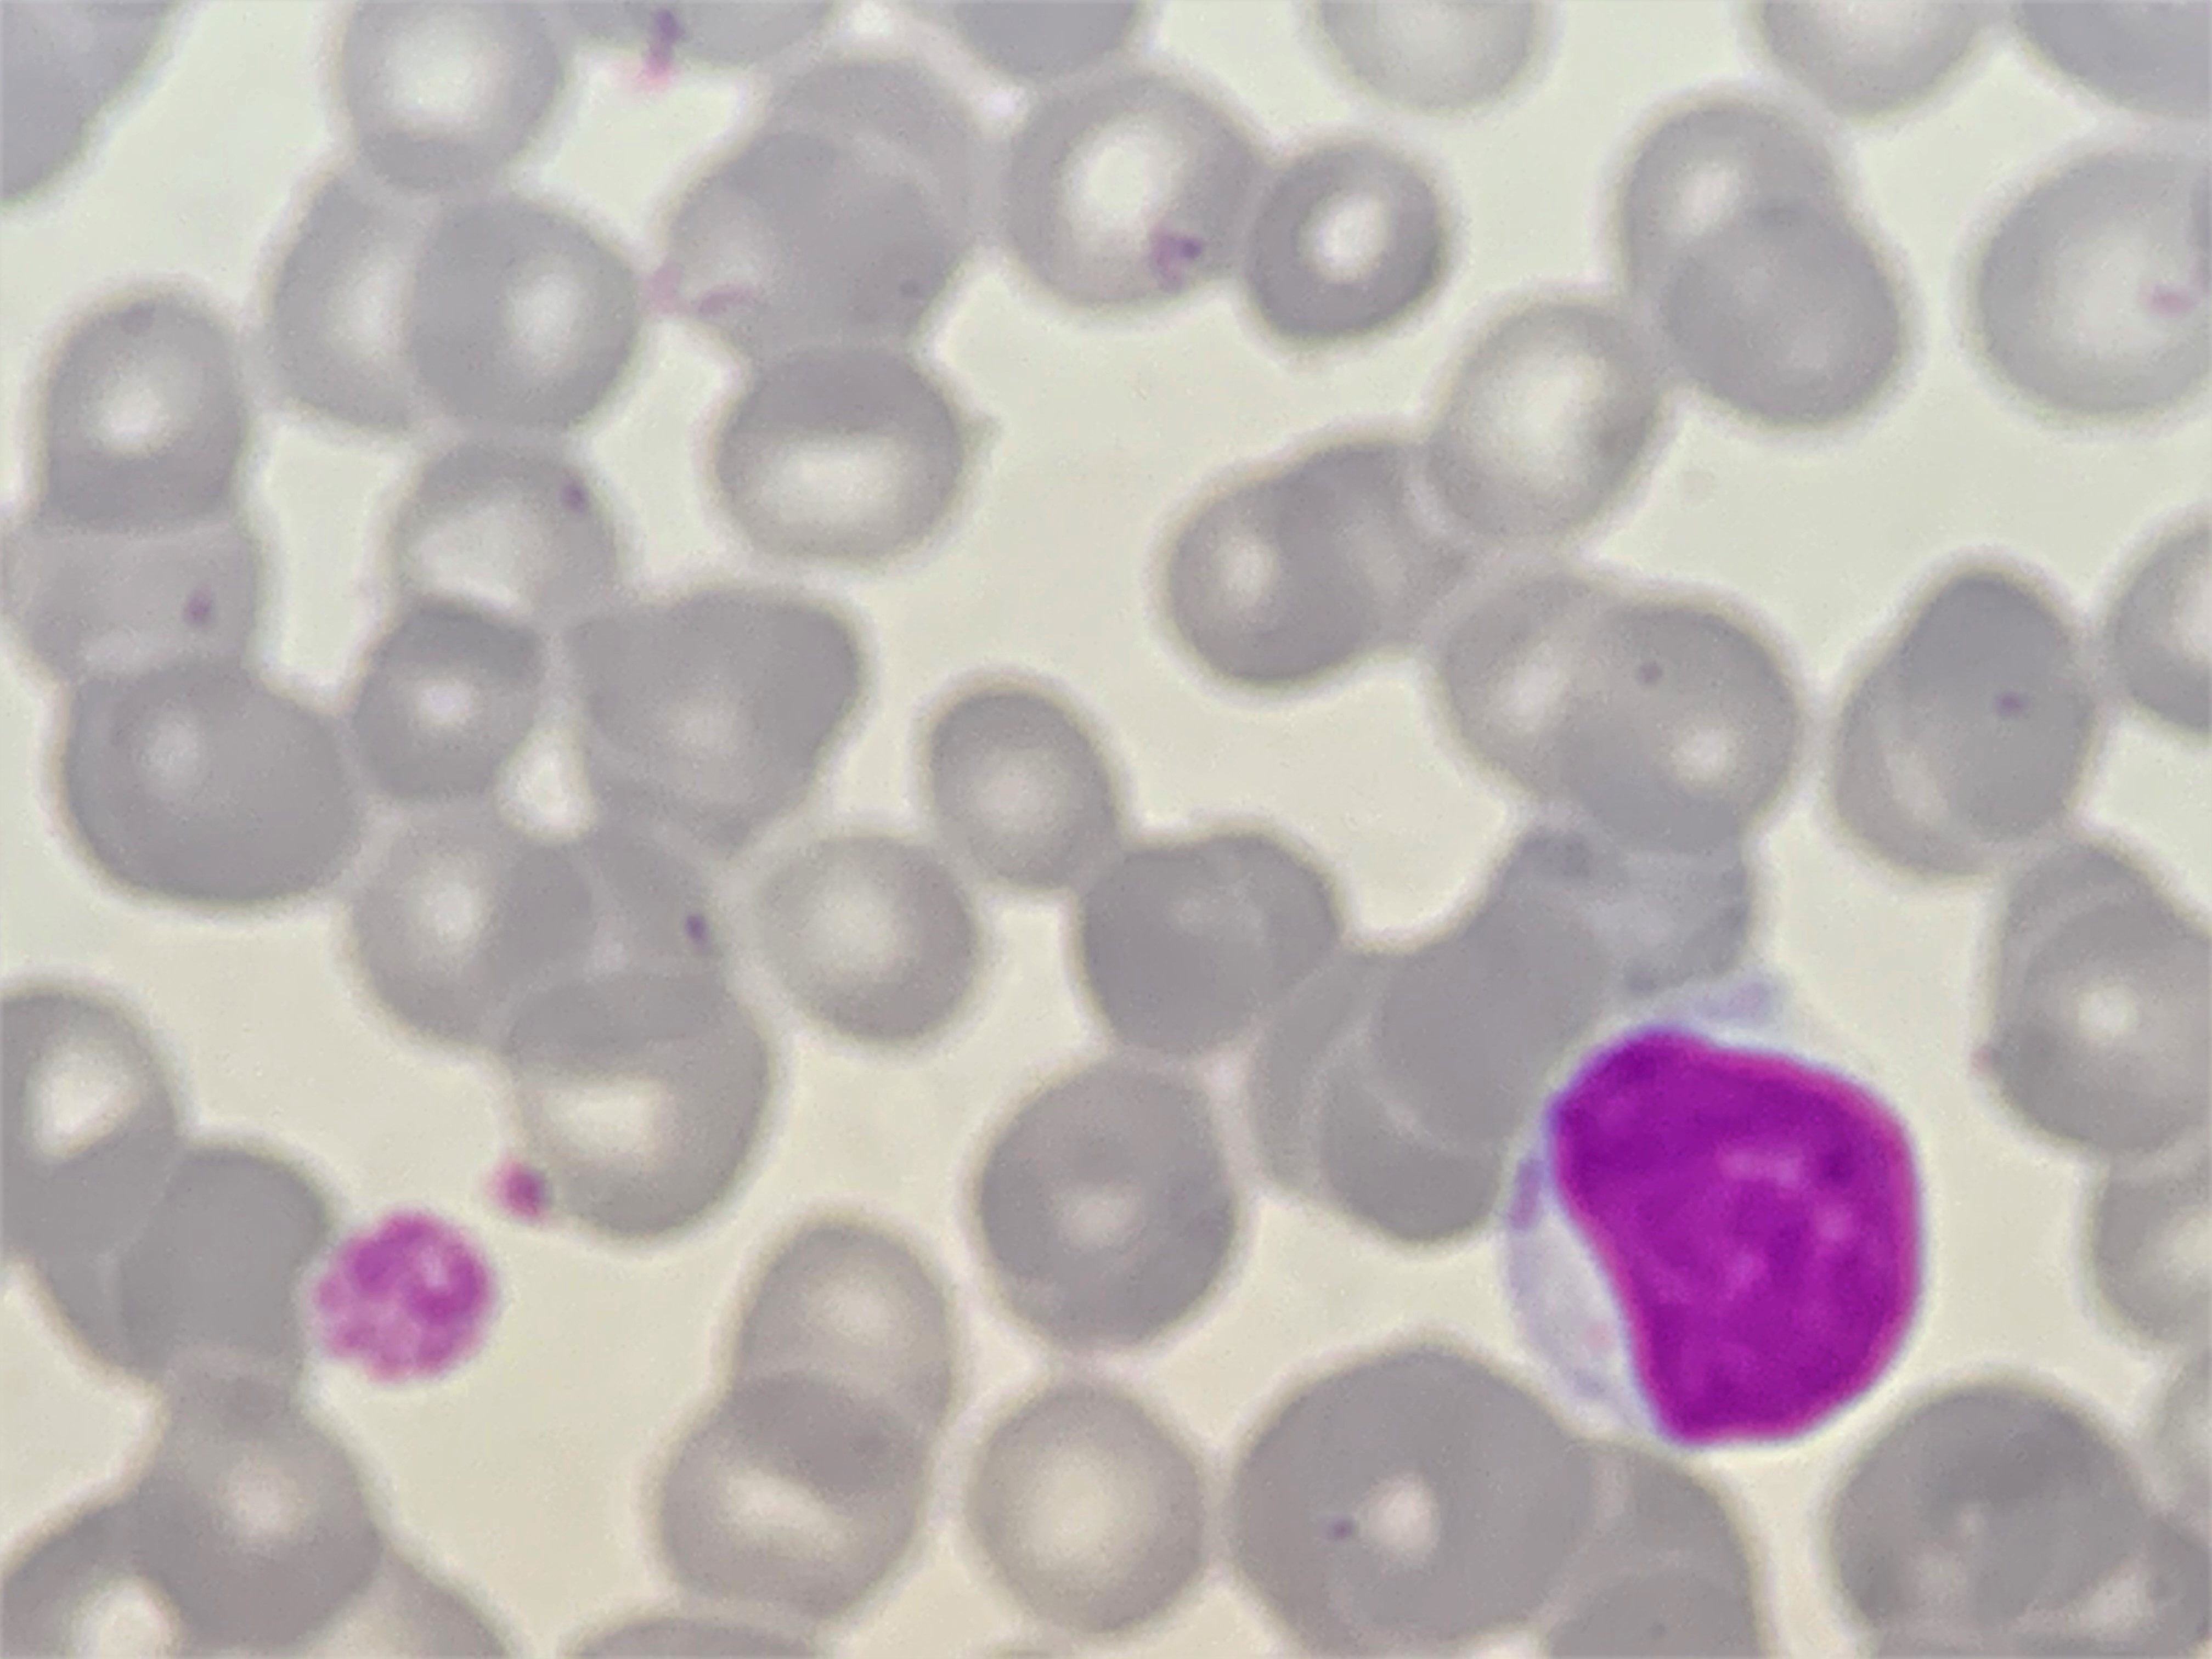
Cell type: LYMPHOCYTES